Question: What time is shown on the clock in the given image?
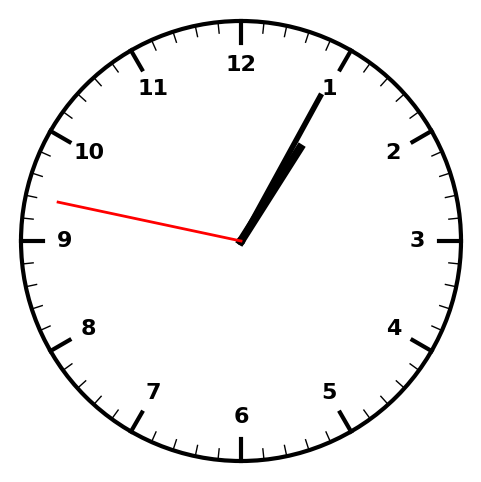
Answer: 01:04:47